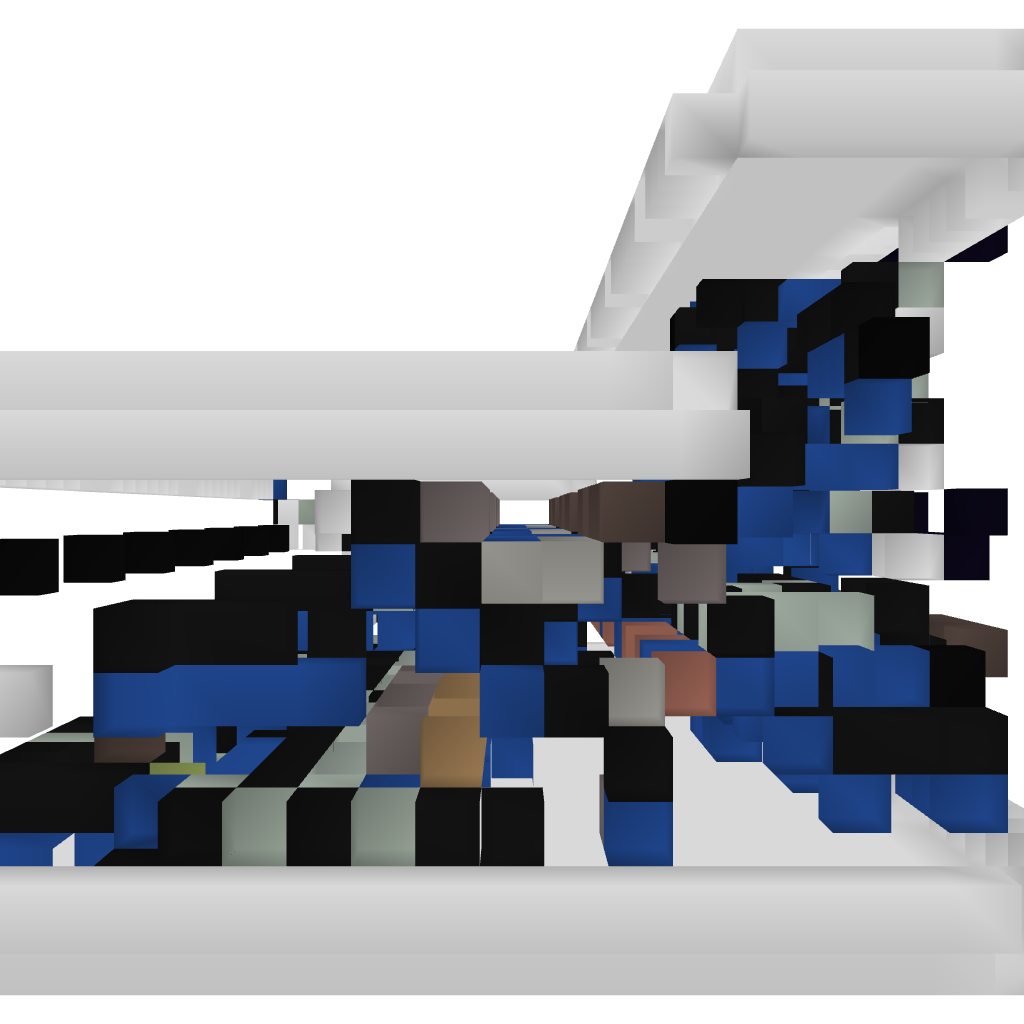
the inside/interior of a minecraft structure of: Compact Day Counter